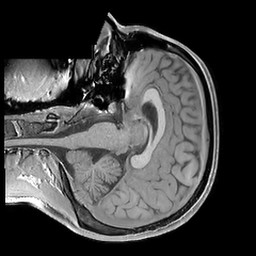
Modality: T1w
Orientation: axial
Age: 26
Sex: male
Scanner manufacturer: philips
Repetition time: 0.0076 s
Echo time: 0.0024 s